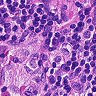
Metastatic tissue present: no